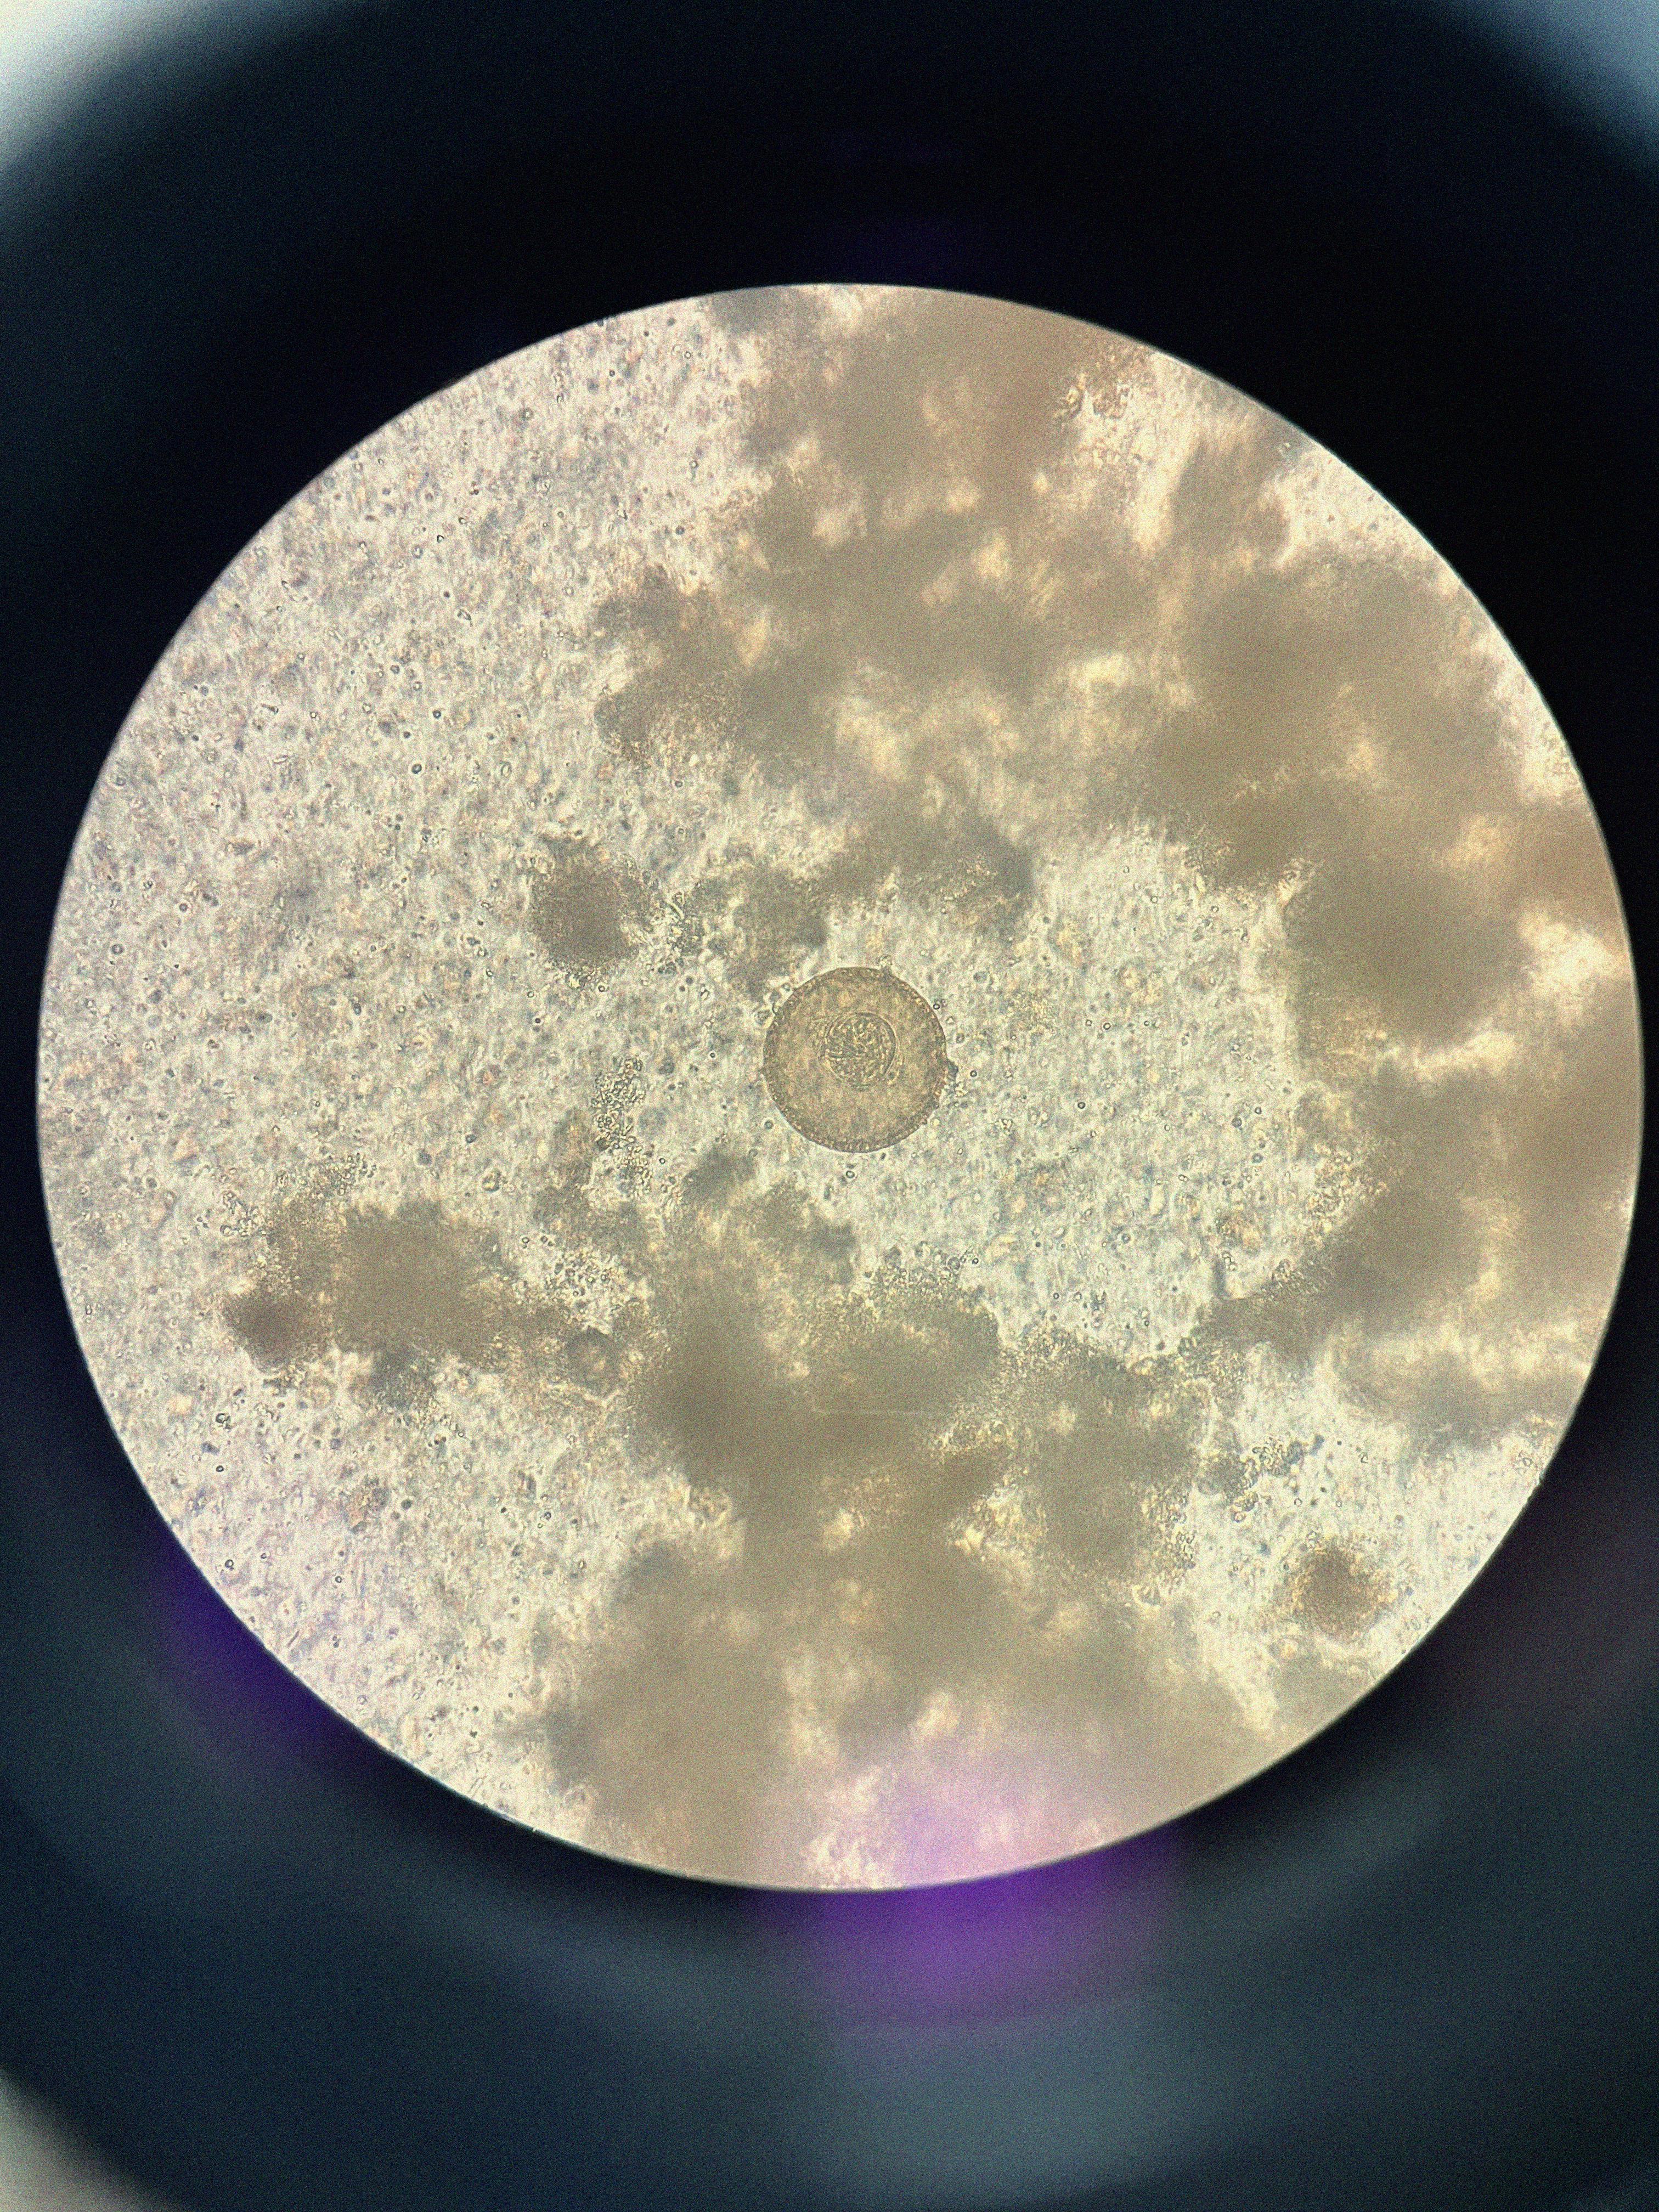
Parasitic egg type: Hymenolepis diminuta